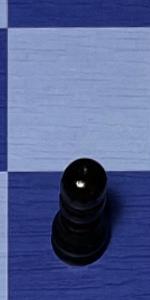
Label: Pawn_Black